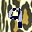
Label: 9